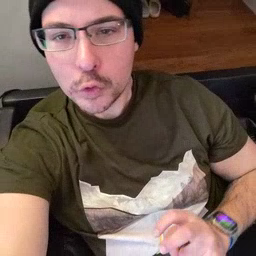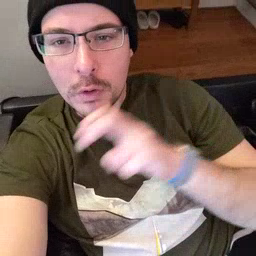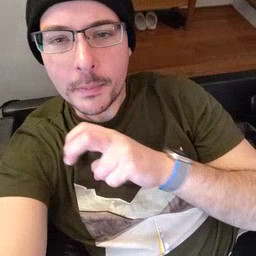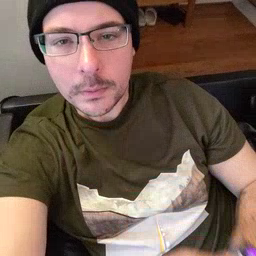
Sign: jump